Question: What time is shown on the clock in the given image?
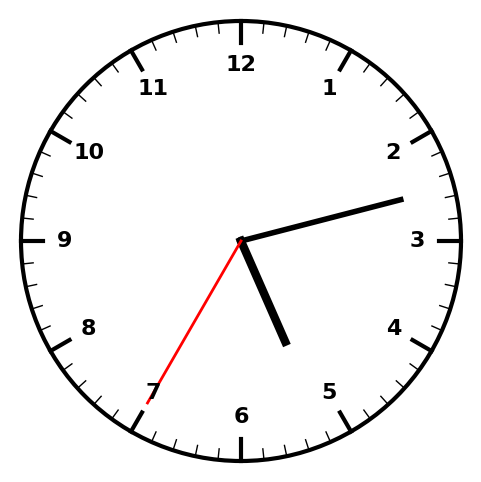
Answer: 05:12:35